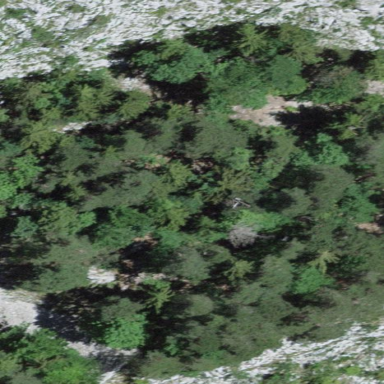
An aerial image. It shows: Forest area.